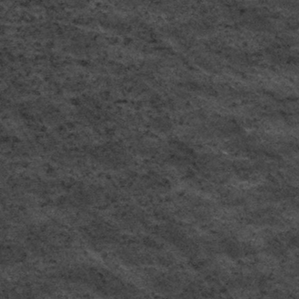
Label: frost